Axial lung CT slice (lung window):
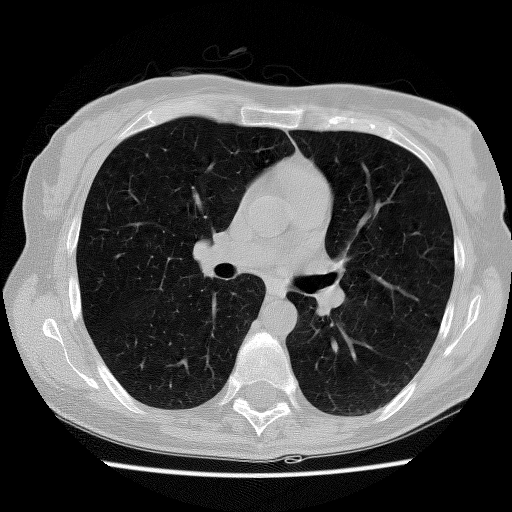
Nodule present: no